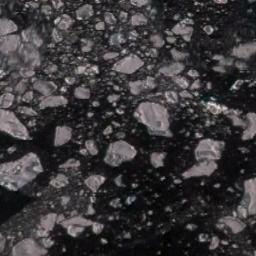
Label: sea_ice